Question: I'm new to SpriteKit and Swift, I have the following question:
I start a new SpriteKit Swift project and then open the
'''
class GameScene: SKScene
'''
there is the method
'''
override func didMoveToView(view: SKView)
'''
Now I want to create a worldBorder which is exactly the same size like the iphone screen (landscape or portrait)
It should be like the bounds within e.g. a ball can not get out.
I did something like this:
'''
let worldBorder = SKPhysicsBody(edgeLoopFromRect: self.frame)
self.physicsBody = worldBorder
'''
But this is not working, its bigger then the part which is dieplayed on the phone.
How to make this?
EDIT:
My GameScene has this properties and the heigh of my iphone work as a border. but in portraite mode the bounds are to much left and right.

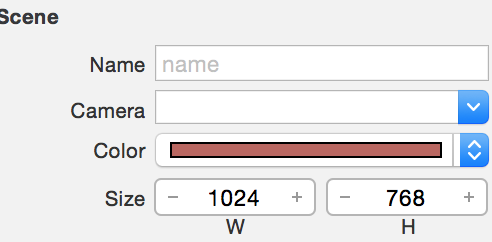
Answer: It is possible that due to the fact worldBorder is a PhysicsBody, it is being affected by gravity and falling down past the screen. Try pinning it:
'''
worldBorder.physicsBody?.pinned = true
'''
Another option is to just create several nodes and position them at the border surrounding the frame.